Question: I am creating a GUI for an arcade game. It consist of a single JFrame with some JPanels and one JMenu as shown in the figure:

I've been trying using BorderLayout but it doesn't show the panels properly. What I get is that the JMenu shows properly. [1] adjusts its width to content the buttons inside it. The JPanel [2] fulfill almost the rest of the screen. And [3] shows just as a thin line at the end.
Here's the fragment of code that I use to put them in position:
'''
add(new TopMenu(), BorderLayout.PAGE_START); // JMenu
add(new LeftPanel(), BorderLayout.WEST); // [1]
add(new StatusPanel(), BorderLayout.CENTER); // [2]
add(new GameUI(), BorderLayout.LINE_END); // [3]
'''
Any suggestions of what could be provoking this behavior are welcome.
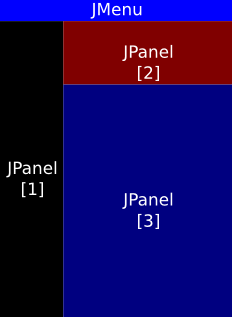
Answer: You can always nest JPanels/containers, each using its own layout. So the overall layout could be a BorderLayout with the menu at the BorderLayout.NORTH and the JPanel [1] on the BorderLayout.EAST side, then nest a JPanel into the BorderLayout.CENTER position using either another BorderLayout or a BoxLayout and put your other two JPanels into this JPanel. For instance this CENTER JPanel could use BorderLayout and it could hold JPanel [2] in its BorderLayout.NORTH position and JPanel [3] in its BorderLayout.CENTER position.